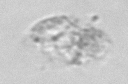
Label: detritus